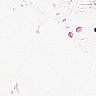
Metastatic tissue present: no